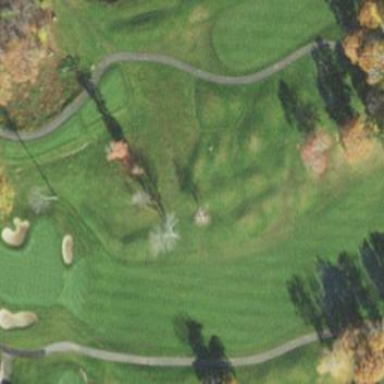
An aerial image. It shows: Golf fairway surrounded by grass.